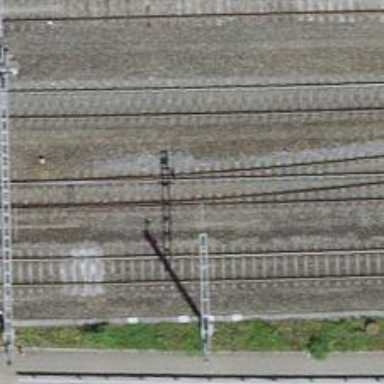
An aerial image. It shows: Railway switch.